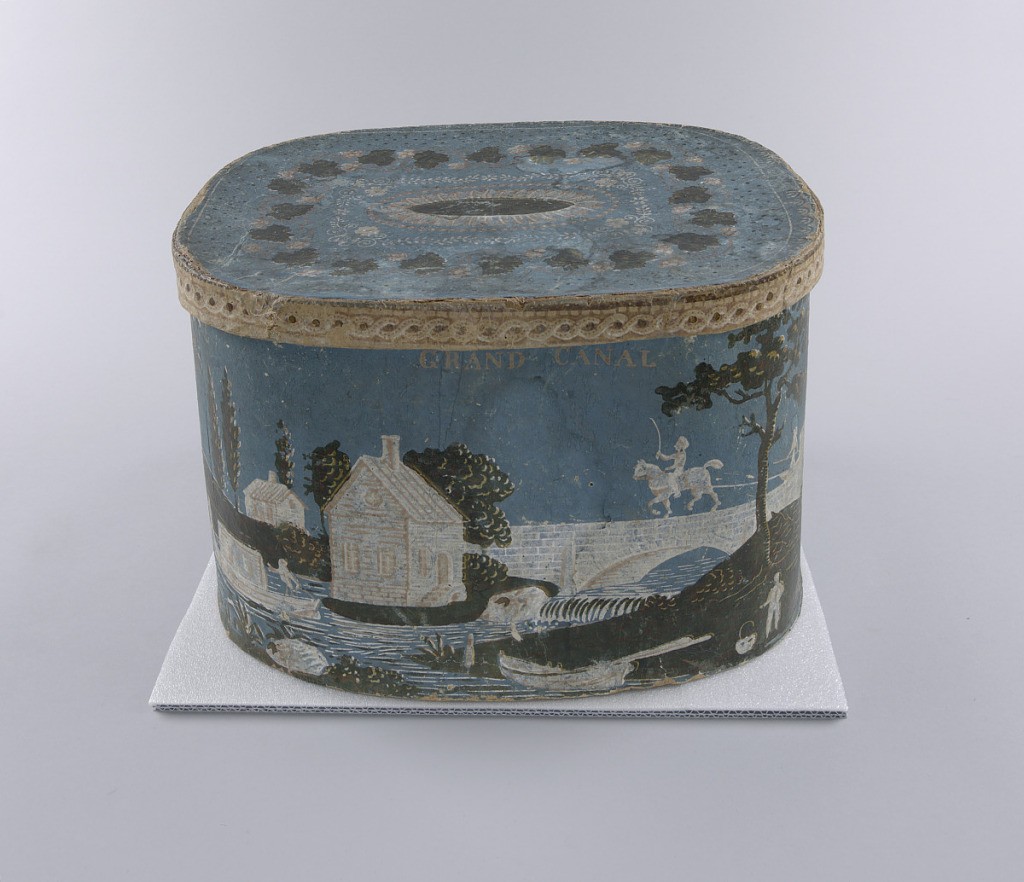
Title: Grand Canal
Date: ca. 1830
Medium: Block printed on handmade paper, pasteboard support
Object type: Bandbox
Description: Pattern includes a scene along the Erie or "Grand Canal" between Albany and Buffalo, New York, begun in 1817. The scene is apparently based on a "View of the Aqueduct Bridge at Little Falls" included in Cadwallader D. Golden's "Memoir Prepared for the Celebration of the Completion of the New York Canals", New York, 1825. Medallion pattern on lid; guilloche border around lid. "GRAND CANAL" printed in the design.  Blue ground color, block-printed in pink and white distemper, and in green brown and yellow with glossy finish.